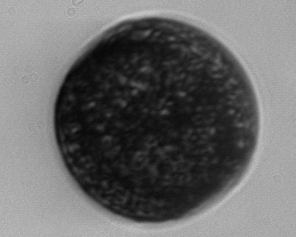
Label: Coscinodiscus